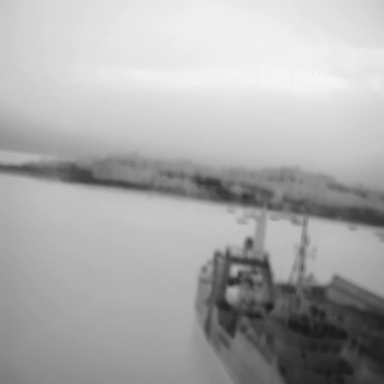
There is a container_ship in the infrared image.